Field crop: maize
Growth stage: 2
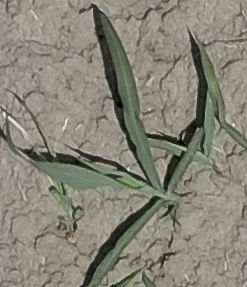
Species: sorghum